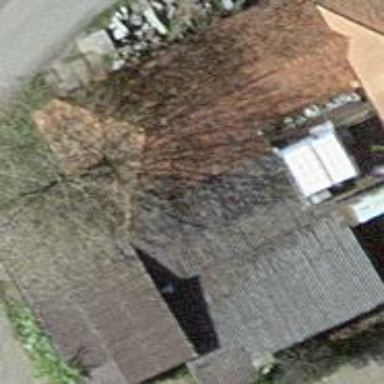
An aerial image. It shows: Garage.